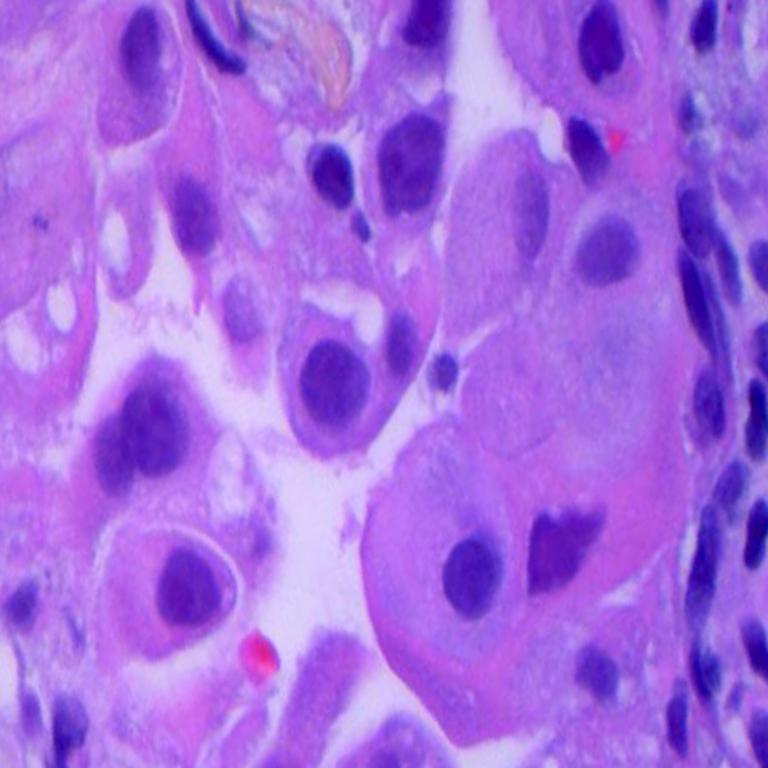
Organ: lung
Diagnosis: adenocarcinomas